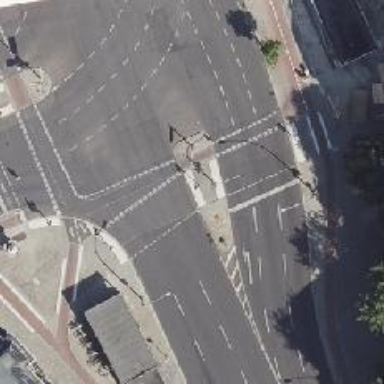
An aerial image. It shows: Traffic island located on footway.